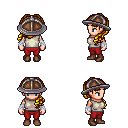
a pixel art fantasy rpg character, female body template, human, light skin, white sleeveless shirt, red pants, blonde princess hairstyle, chain helm, white cloth bandages, brown shoes, four views (front, back, left, right), 2x2 character sprite sheet, small pixel art, hard edges, no anti-aliasing